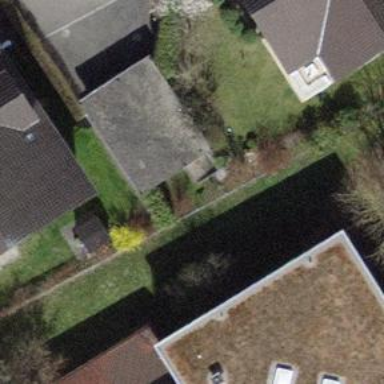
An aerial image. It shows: Garage.